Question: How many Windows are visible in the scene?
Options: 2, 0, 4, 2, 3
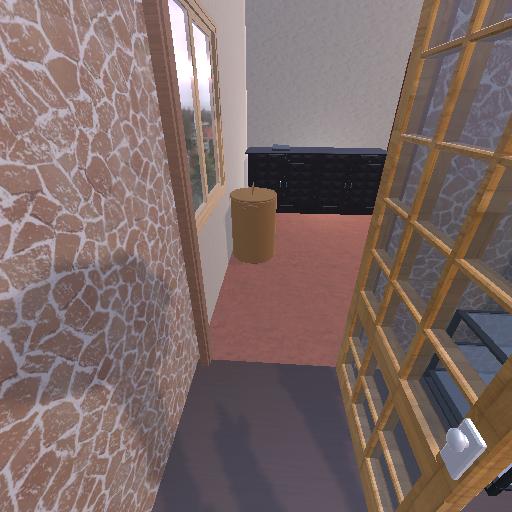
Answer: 2